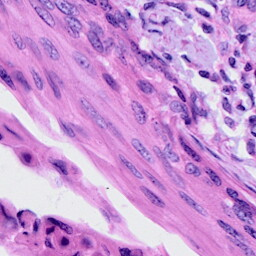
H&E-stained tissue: Cervix